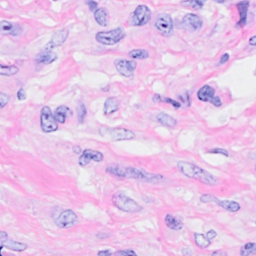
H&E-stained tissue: Breast